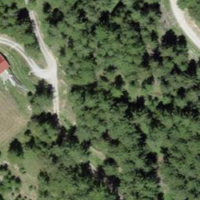
EUNIS habitat code: 44
Species observed at this site:
Chamaenerion angustifolium
Melanargia galathea